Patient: sex F, age 67
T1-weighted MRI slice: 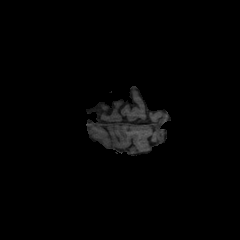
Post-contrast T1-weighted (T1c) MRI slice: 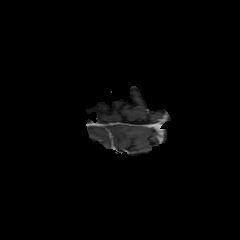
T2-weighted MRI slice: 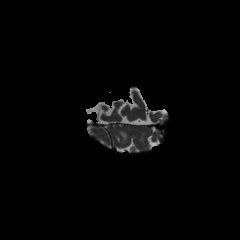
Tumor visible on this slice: yes
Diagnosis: Astrocytoma, IDH-mutant
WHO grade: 4